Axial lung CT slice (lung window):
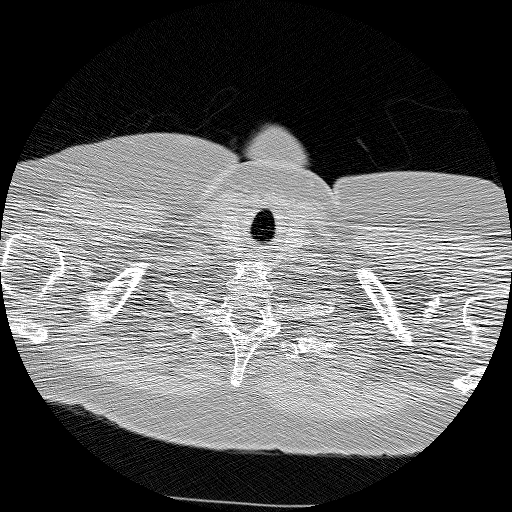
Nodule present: no